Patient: sex F, age 52
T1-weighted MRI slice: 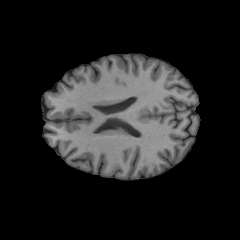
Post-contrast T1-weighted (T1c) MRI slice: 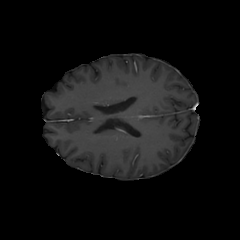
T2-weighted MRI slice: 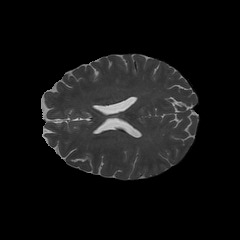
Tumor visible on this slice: no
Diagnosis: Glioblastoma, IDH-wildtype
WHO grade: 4